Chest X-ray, PA view. Patient: 63 years old, sex M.
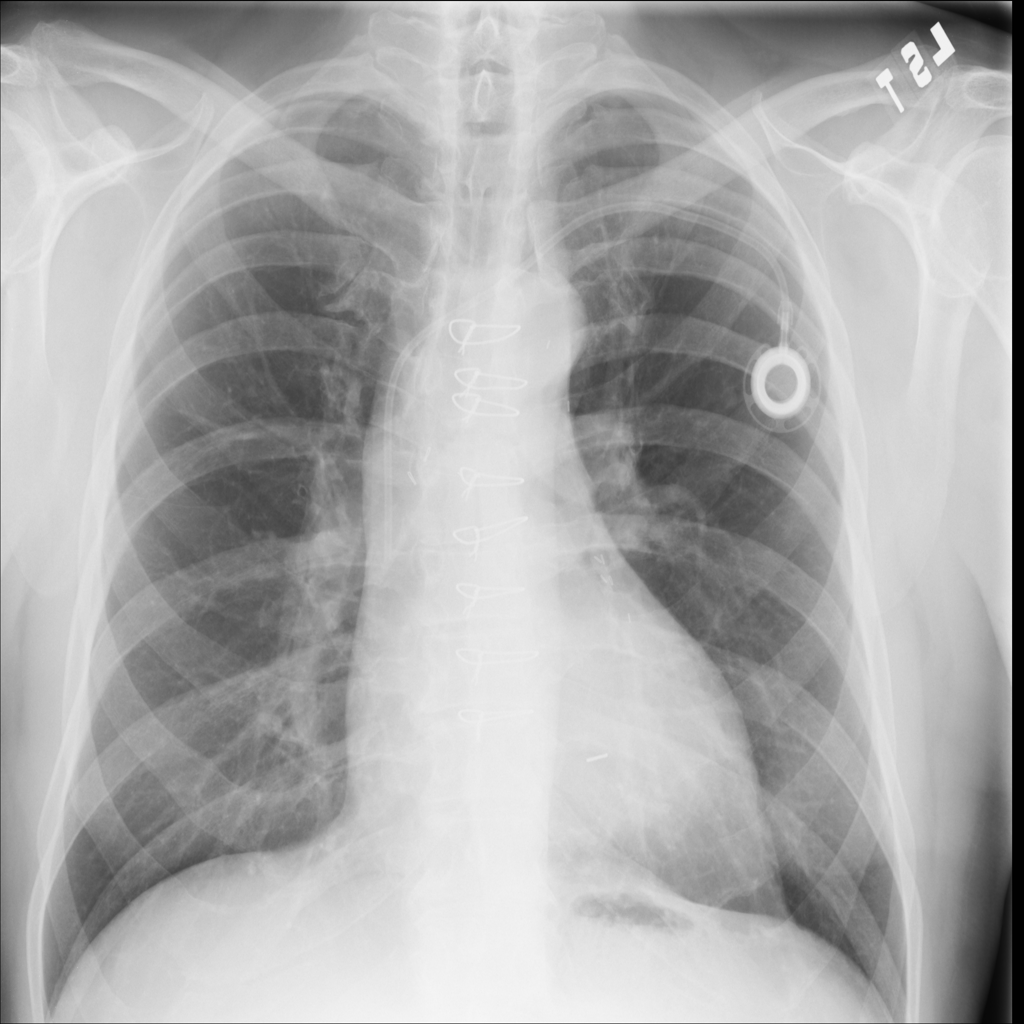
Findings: No Finding